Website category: sports
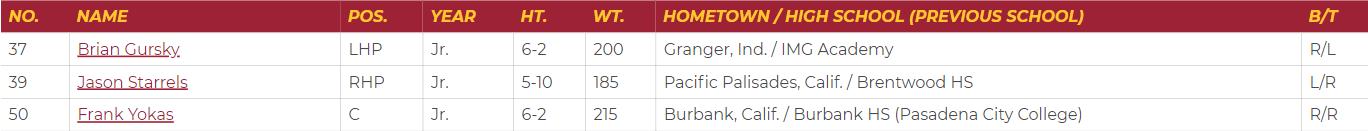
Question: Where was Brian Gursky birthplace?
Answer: Granger, Ind.

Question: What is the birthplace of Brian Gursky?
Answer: Granger, Ind.

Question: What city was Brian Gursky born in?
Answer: Granger, Ind.

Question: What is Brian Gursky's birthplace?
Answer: Granger, Ind.

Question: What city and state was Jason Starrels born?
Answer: Pacific Palisades, Calif.

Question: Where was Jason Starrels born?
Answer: Pacific Palisades, Calif.

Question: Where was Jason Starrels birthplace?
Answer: Pacific Palisades, Calif.

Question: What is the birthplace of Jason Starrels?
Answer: Pacific Palisades, Calif.

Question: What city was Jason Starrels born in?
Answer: Pacific Palisades, Calif.

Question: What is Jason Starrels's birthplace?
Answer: Pacific Palisades, Calif.

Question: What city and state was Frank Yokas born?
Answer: Burbank, Calif.

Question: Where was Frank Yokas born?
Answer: Burbank, Calif.

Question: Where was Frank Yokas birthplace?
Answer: Burbank, Calif.

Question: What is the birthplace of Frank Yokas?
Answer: Burbank, Calif.

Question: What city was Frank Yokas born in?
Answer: Burbank, Calif.

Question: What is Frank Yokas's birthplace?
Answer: Burbank, Calif.

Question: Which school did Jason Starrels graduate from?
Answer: Brentwood HS

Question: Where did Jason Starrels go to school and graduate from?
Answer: Brentwood HS

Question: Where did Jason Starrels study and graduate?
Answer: Brentwood HS

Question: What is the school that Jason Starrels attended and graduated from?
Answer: Brentwood HS

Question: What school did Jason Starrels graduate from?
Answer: Brentwood HS

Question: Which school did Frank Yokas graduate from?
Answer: Burbank HS (Pasadena City College)

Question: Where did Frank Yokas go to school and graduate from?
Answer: Burbank HS (Pasadena City College)

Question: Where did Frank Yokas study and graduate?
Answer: Burbank HS (Pasadena City College)

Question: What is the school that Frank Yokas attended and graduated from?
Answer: Burbank HS (Pasadena City College)

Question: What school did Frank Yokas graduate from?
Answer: Burbank HS (Pasadena City College)

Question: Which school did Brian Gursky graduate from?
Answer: IMG Academy

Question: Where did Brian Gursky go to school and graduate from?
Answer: IMG Academy

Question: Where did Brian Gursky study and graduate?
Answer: IMG Academy

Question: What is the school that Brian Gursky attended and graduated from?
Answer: IMG Academy

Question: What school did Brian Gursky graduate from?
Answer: IMG Academy